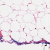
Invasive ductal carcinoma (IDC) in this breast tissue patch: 0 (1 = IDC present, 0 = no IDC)